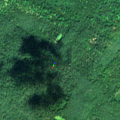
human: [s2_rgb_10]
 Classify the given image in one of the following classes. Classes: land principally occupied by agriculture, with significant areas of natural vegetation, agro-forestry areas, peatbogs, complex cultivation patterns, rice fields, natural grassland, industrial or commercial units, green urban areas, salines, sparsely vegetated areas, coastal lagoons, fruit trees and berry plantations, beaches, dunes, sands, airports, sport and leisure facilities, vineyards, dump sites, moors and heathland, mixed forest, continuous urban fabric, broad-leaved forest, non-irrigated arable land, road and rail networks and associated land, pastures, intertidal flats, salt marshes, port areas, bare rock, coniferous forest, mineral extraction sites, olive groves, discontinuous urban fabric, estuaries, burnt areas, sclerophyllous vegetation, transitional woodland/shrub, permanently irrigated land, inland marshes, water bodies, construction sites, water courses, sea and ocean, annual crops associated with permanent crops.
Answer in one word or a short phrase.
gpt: coniferous forest, mixed forest, transitional woodland/shrub